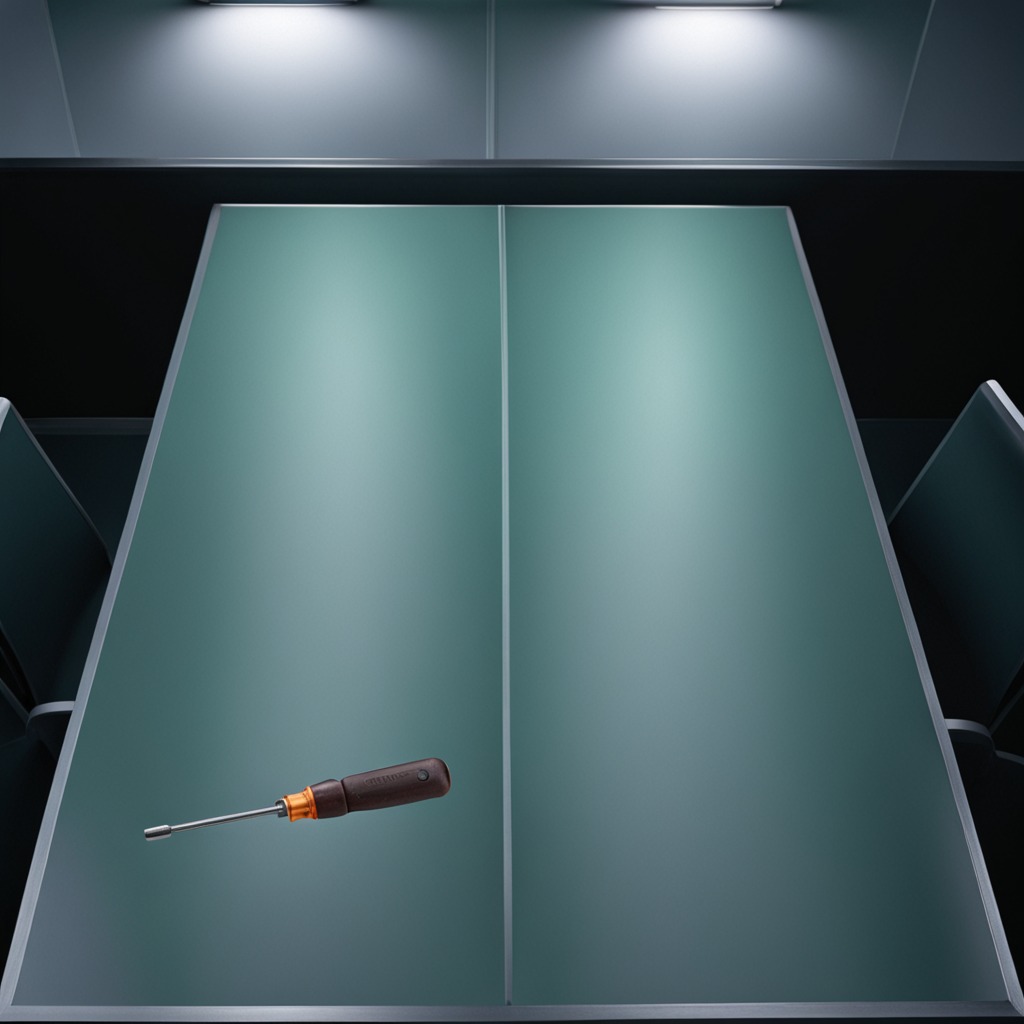
A screwdriver lying on a clean empty table in a railway signal maintenance room lit by harsh overhead fluorescents.